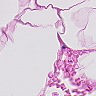
Metastatic tissue present: no